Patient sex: F
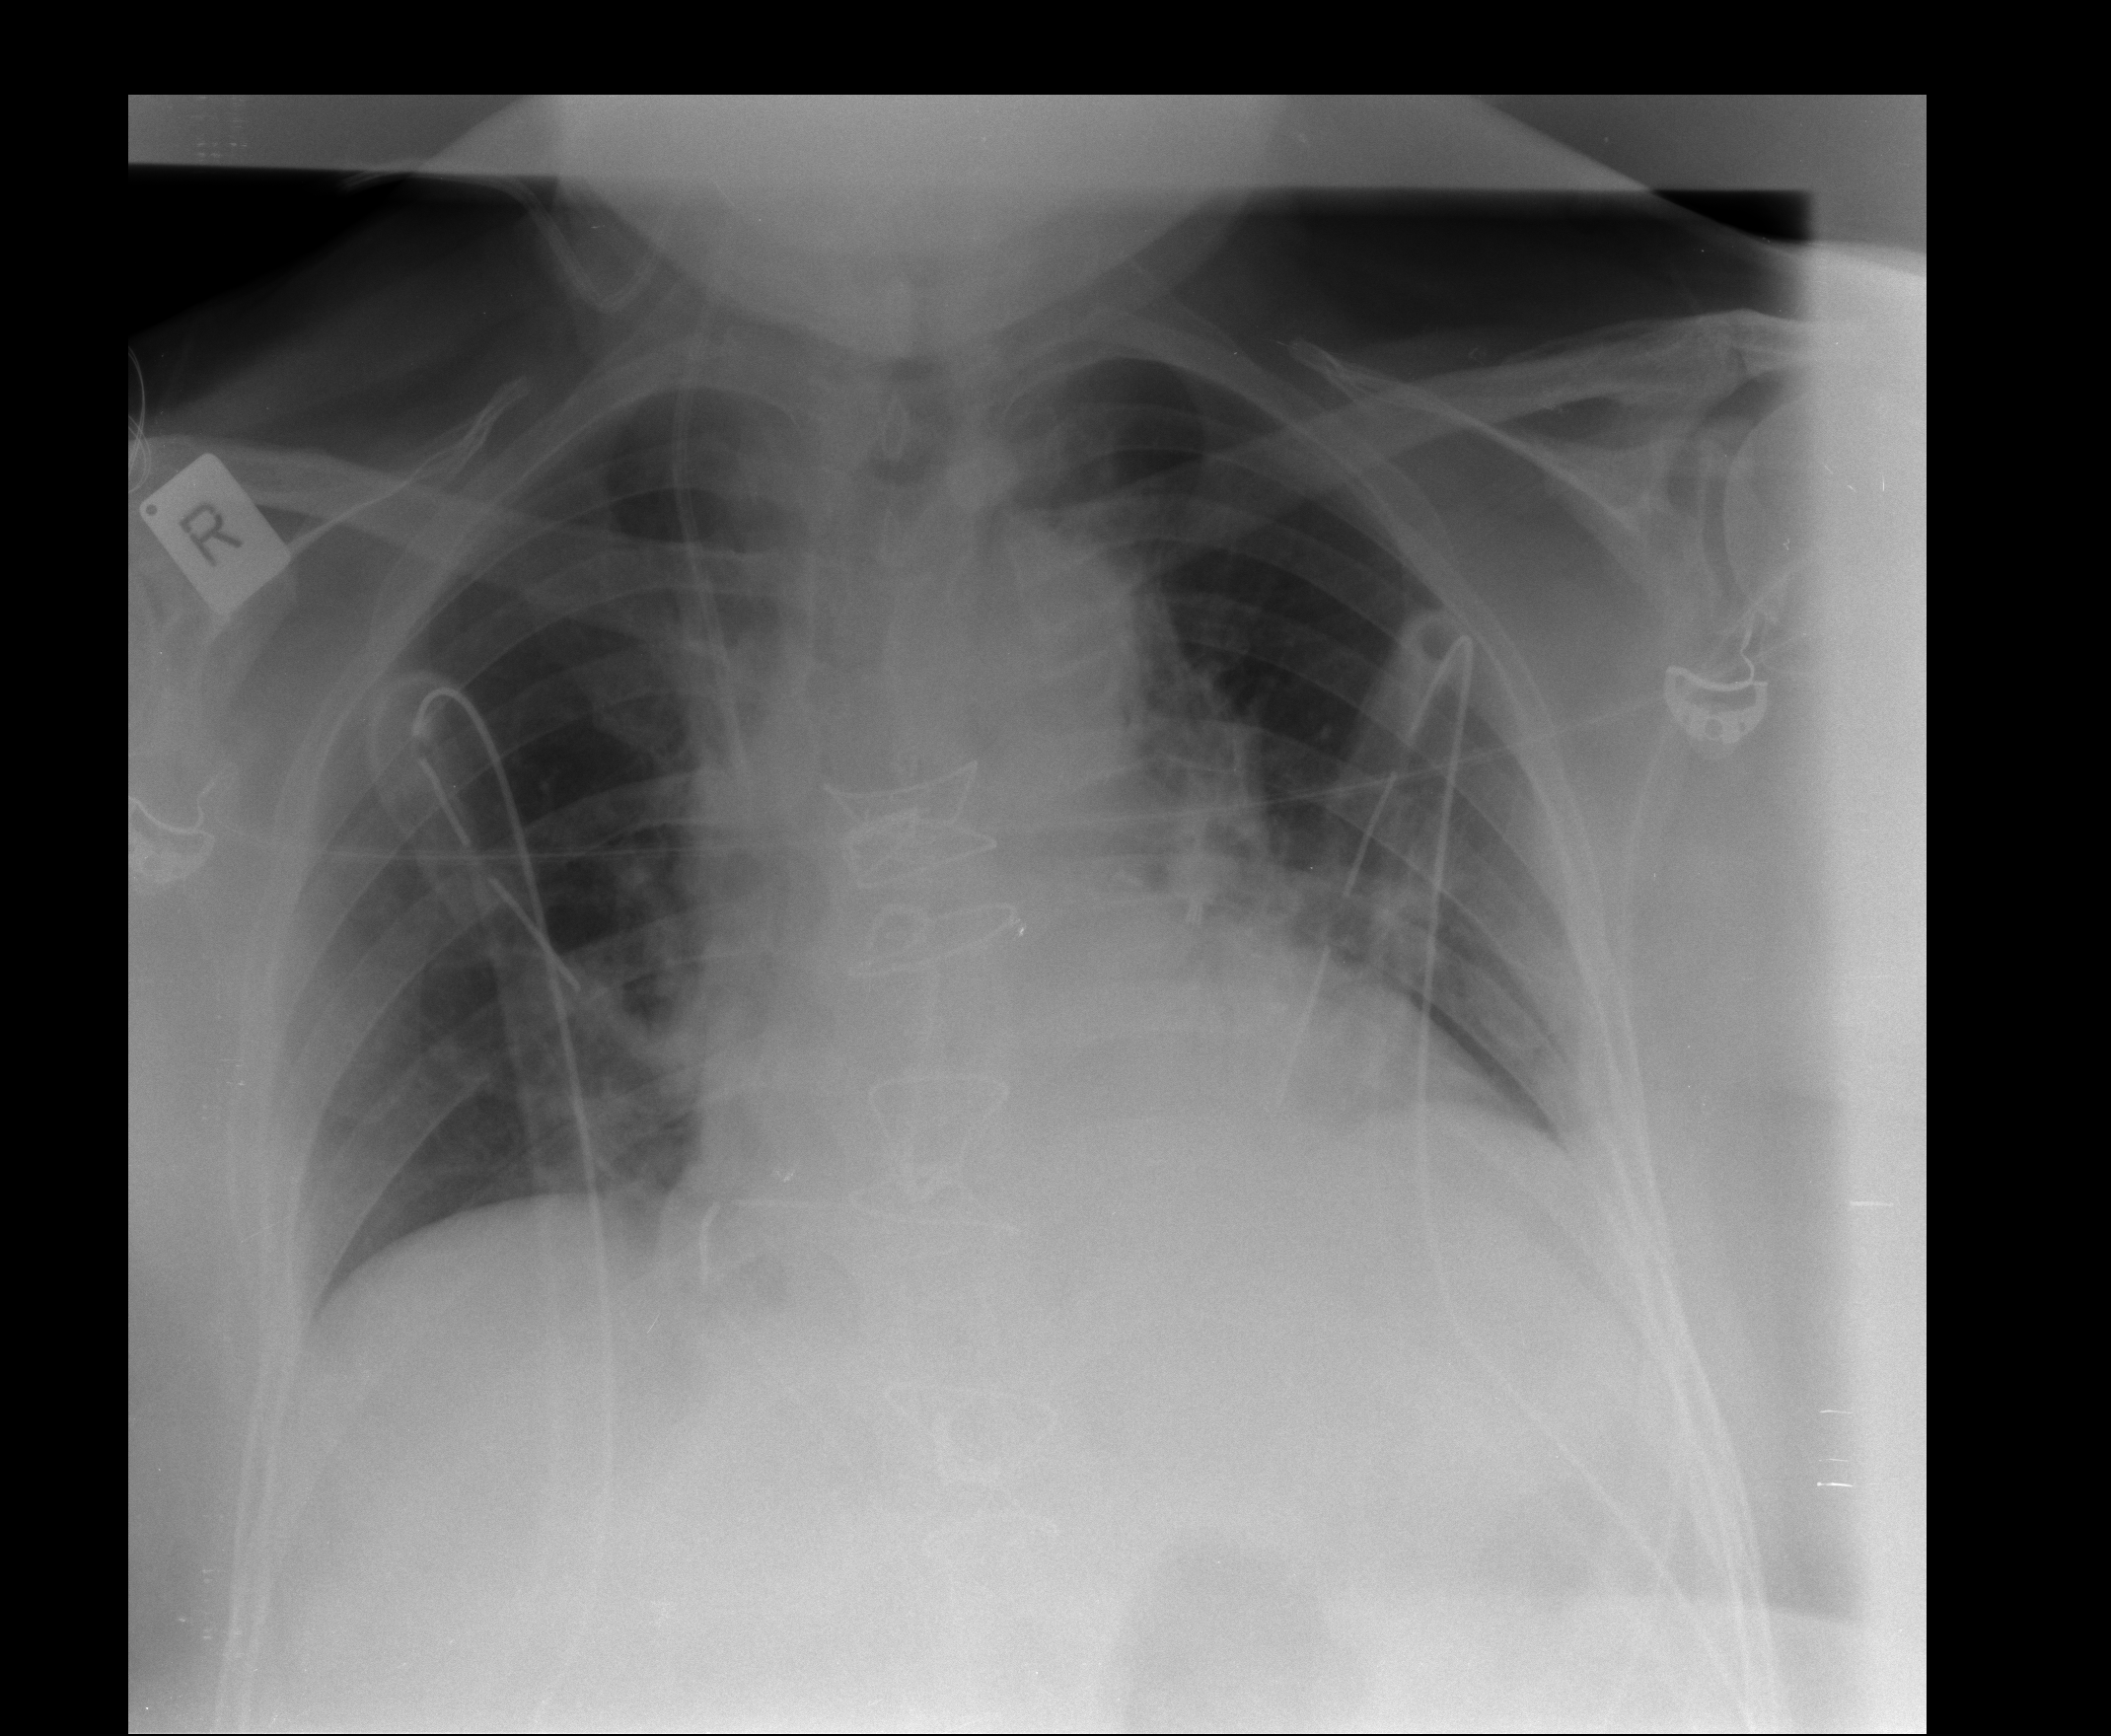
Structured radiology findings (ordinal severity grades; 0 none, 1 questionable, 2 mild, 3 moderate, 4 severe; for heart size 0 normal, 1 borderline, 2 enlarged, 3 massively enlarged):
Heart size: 0
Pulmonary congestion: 0
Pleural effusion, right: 0
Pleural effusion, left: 1
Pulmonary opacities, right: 0
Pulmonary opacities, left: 0
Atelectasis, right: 1
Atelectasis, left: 1